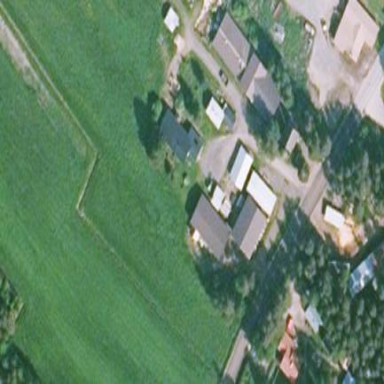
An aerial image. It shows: Farmyard area.